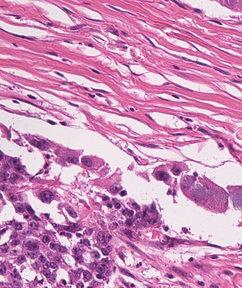
Tumor epithelial tissue: yes
Tumor-associated stroma tissue: yes
Normal tissue: no